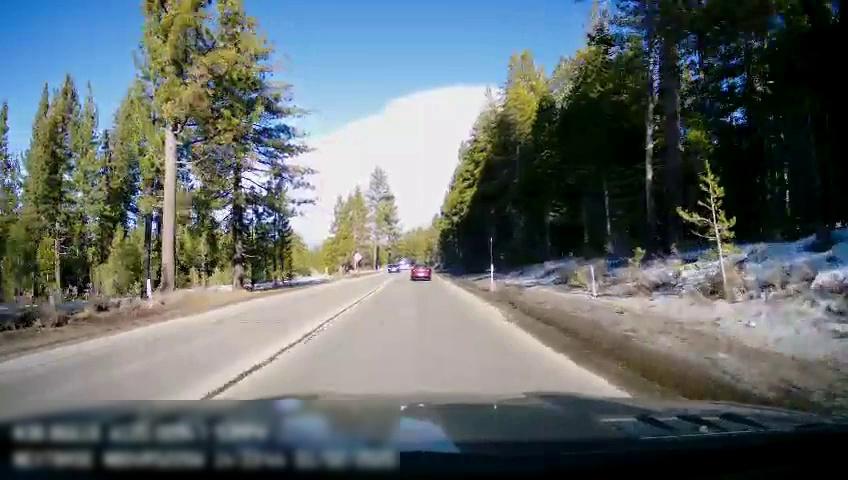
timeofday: Day
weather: Sunny
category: Drivable Space
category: Vehicles | Car
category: Lanes | Current Lane